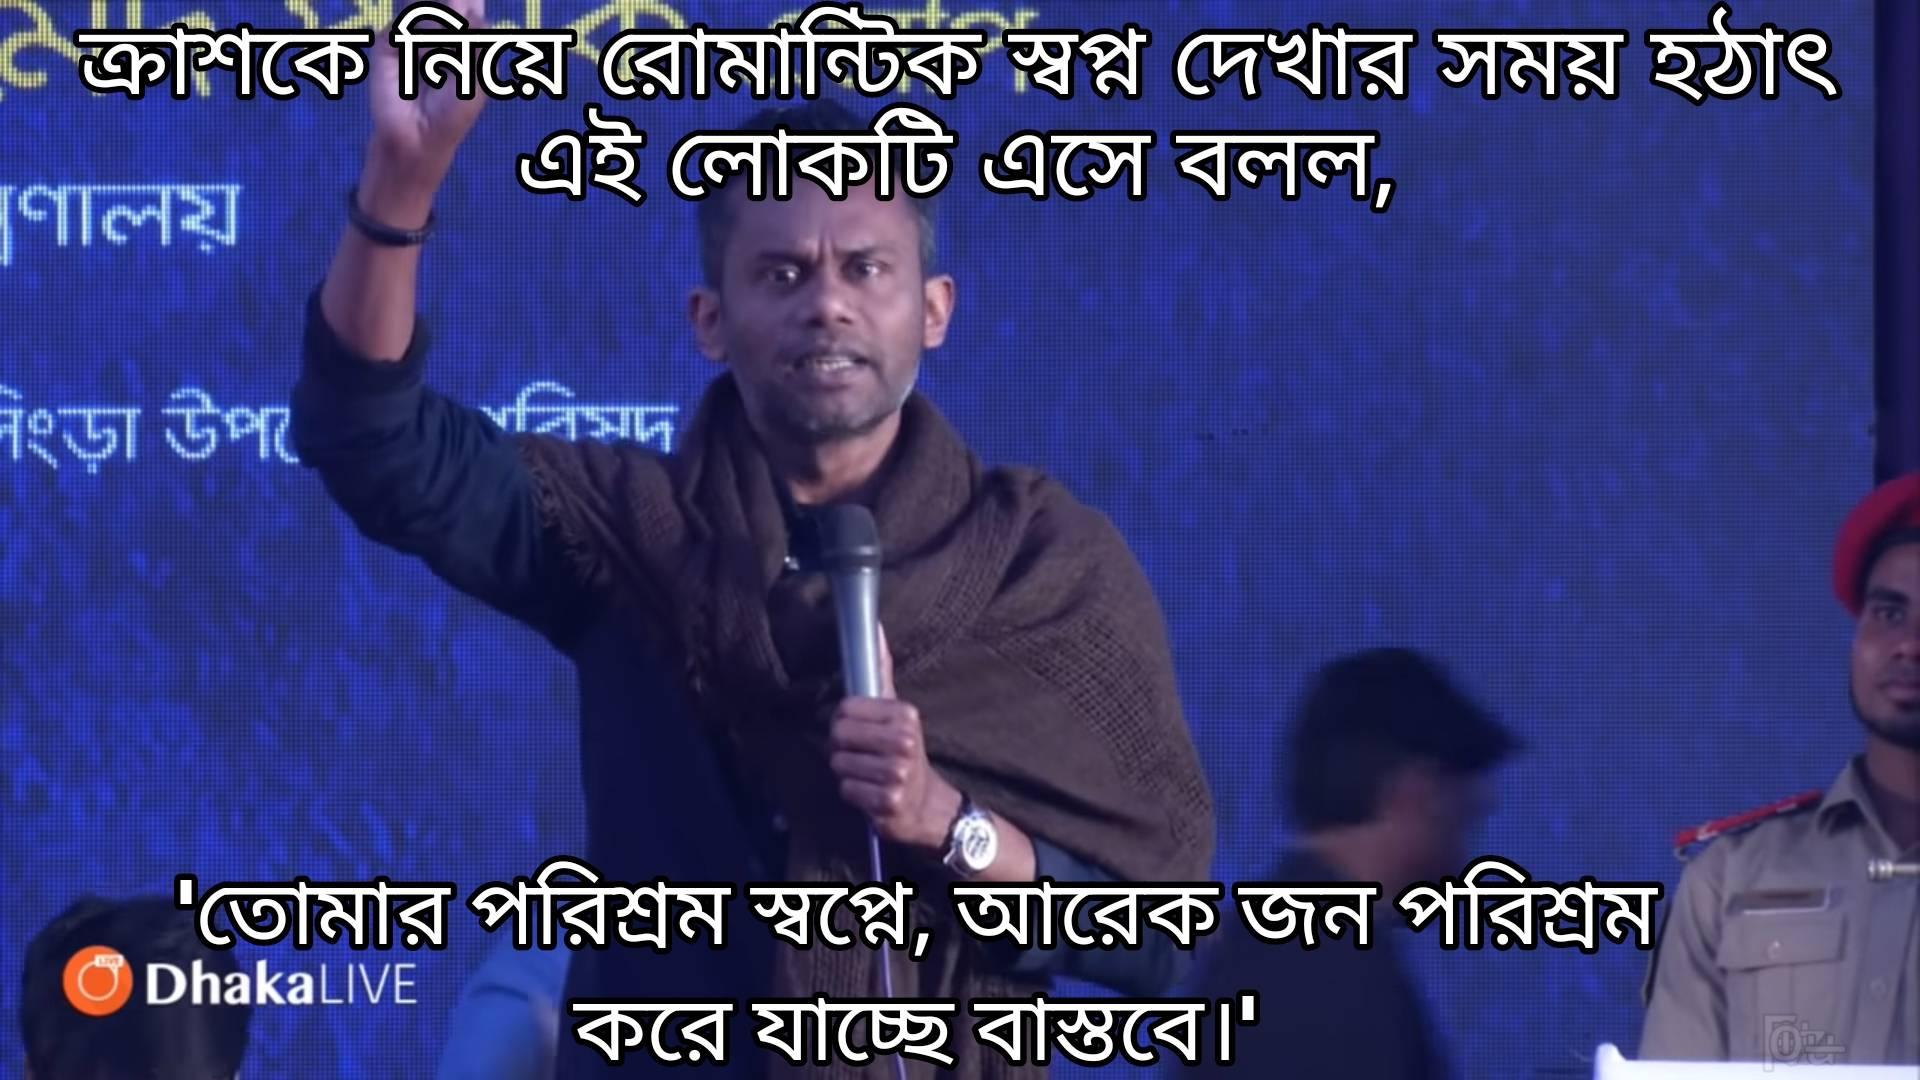
Caption: ক্রাশকে নিয়ে রোমান্টিক স্বপ্ন দেখার সময় হঠাত এই লোকটি এসে বলল,   'তোমার পরিশ্রম স্বপ্নে , আরেক জন পরিশ্রম করে যাচ্ছে বাস্তবে ।
Label: non-hate